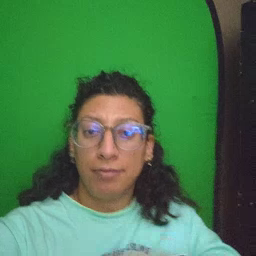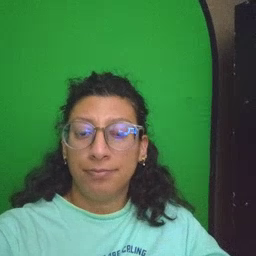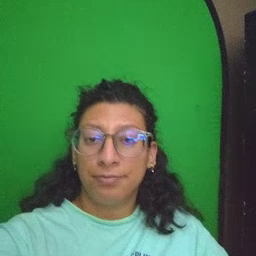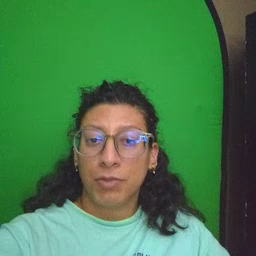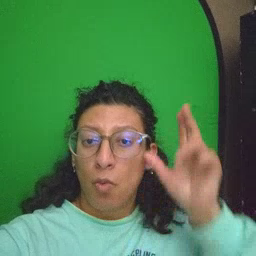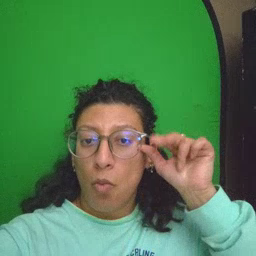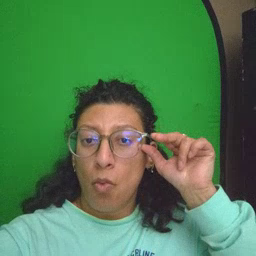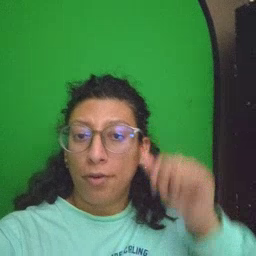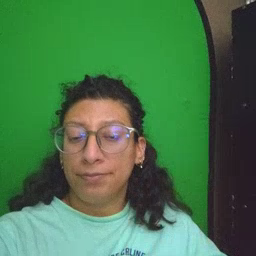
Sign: horse